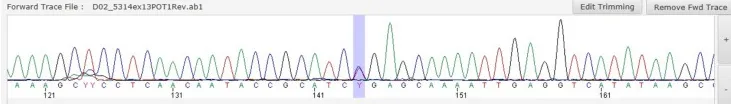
IGV screenshot and Sanger sequencing. On the bottom, an electropherogram of Sanger sequencing confirms the NGS results (B).
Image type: electrography (emg)